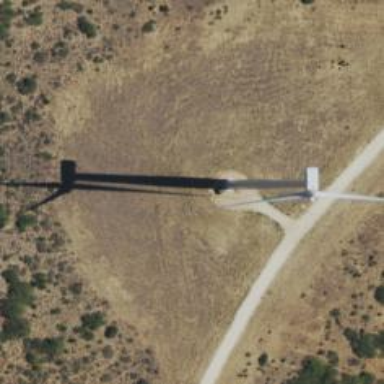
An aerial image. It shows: Wind generator powered by horizontal axis wind turbine.